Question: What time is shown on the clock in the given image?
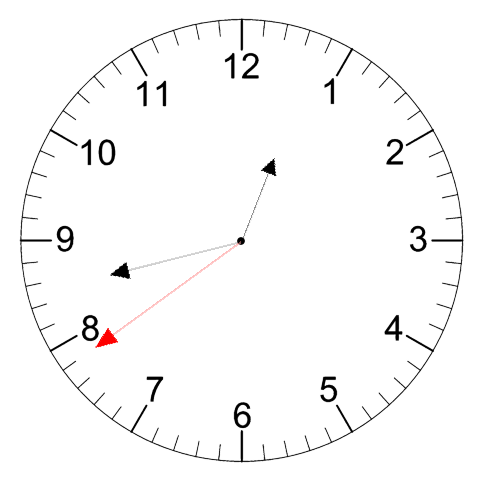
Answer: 12:42:39